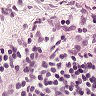
Metastatic tissue present: no